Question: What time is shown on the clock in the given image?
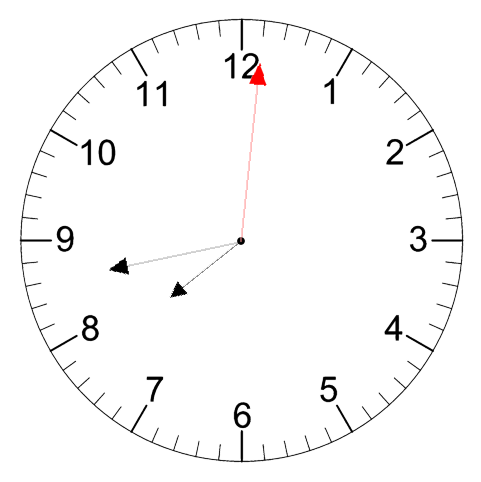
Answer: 07:43:01